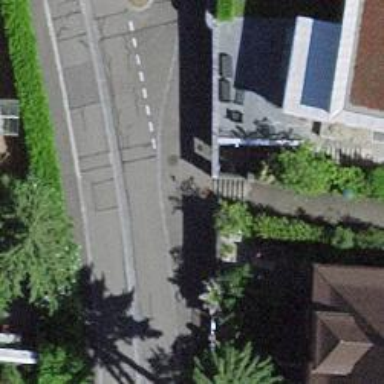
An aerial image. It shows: Set of steps on the road.